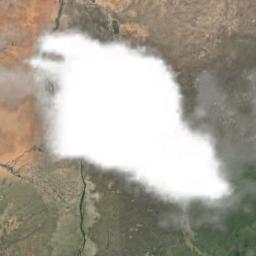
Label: cloud